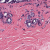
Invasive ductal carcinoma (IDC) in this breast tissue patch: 0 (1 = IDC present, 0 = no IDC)